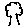
Label: tree